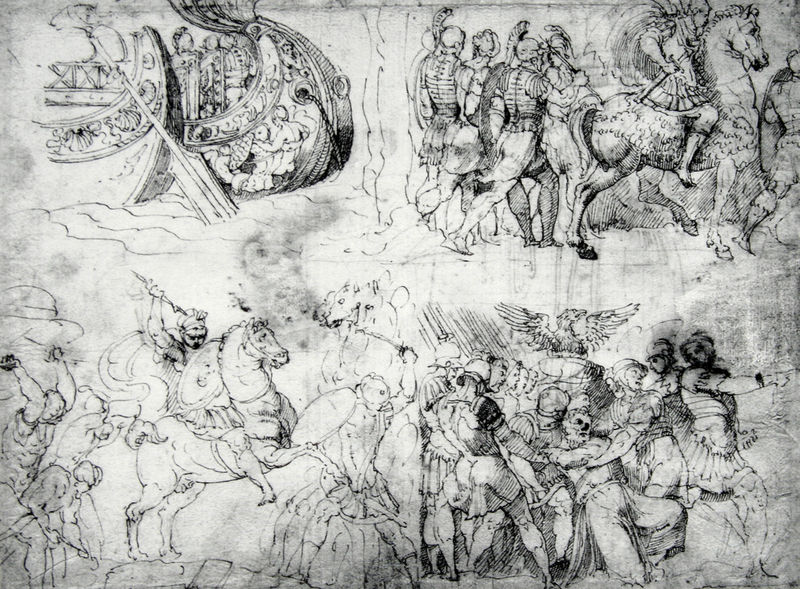
Titel: Studien nach der Fassade von Polidoro
Künstler: Giovanni Ambrogio Figino
Standort: London
Institution: British Museum
Schlagwörter: adler, angriff, feder, flügel, gruppe, kampf, meer, wasser, weiß, menschen, bewegung, grau, männer, rücken, schwarz, skizze, zeichnung, menge, gedränge, boot, boote, paddel, pferd, pferde, reiter, ruder, beine, reiten, schiff, schiffe, wellen, papier, italien, röcke, studie, grafik, schattierung, linien, bug, figuren, krieg, landung, schlacht, lanze, soldaten, schild, tusche, druck, schraffur, schwarzweiß, schwert, uniform, uniformen, waffen, soldat, tote, helm, entwurf, ritter, armee, rüstung, rom, flecken, römer, helme, totenkopf, rosse, dolch, krieger, gemenge, lanzen, speer, rösser, szenen, römisch, historisch, wikinger, michelangelo, heck, da vinci, leonardo da vinci, verzerrt, barke, epos, helmzier, gewirr, bildgeschichte, bootte, schilkd, amree, tügel